Question: Despite my using the oma parameter in R, the title for each subplot is cutoff, is there some other parameter that can be used to display properly?
'''
op <- par(mfrow = c(3,3),
oma = c(0,0,2,0) + 0.1,
mar = c(0,0,1,1) + 0.1)
'''

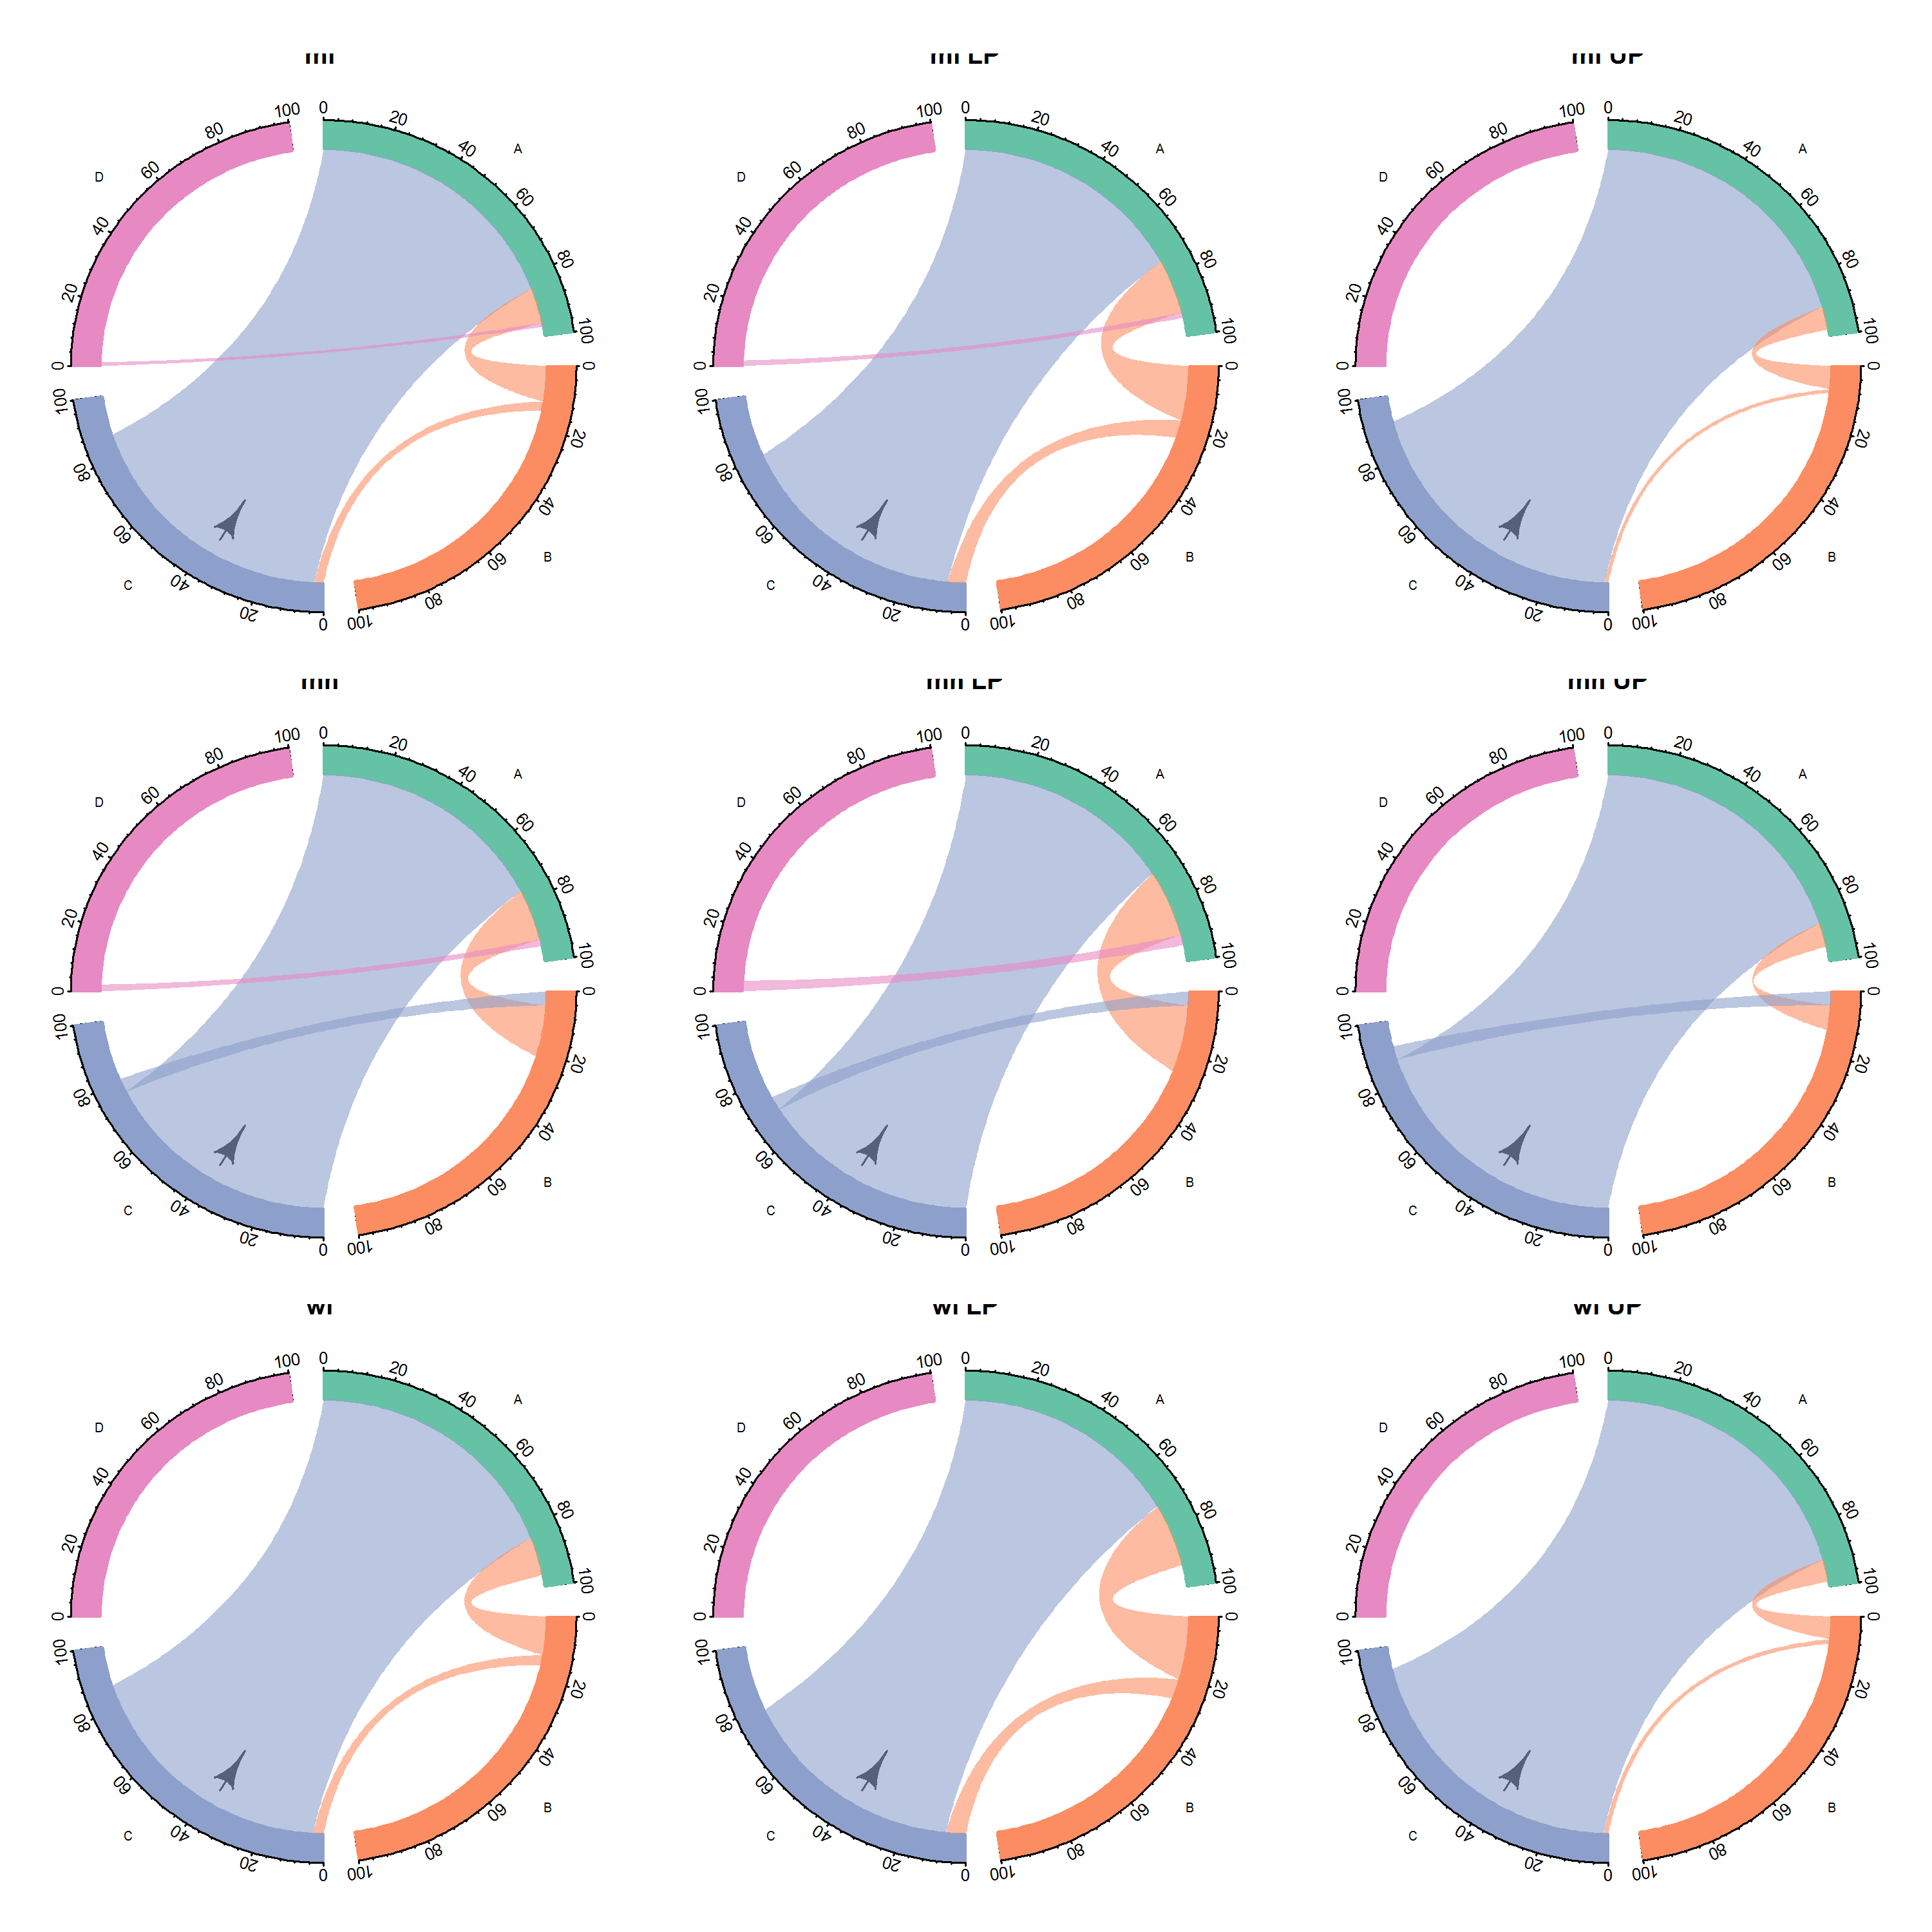
Answer: Try 'par(xpd=NA)': from '?par',
> 'xpd' A logical value or 'NA'. If 'FALSE', all plotting is
clipped to the plot region, if 'TRUE', all plotting is
clipped to the figure region, and if 'NA', all plotting is
clipped to the device region. See also 'clip'.